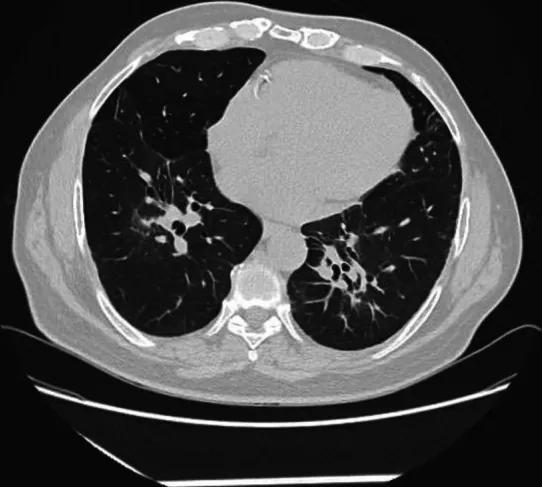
A repeated high-resolution computed tomography of the chest revealed the total subside of the previously noted diffuse pulmonary ground-glass opacities with patchy para-hilar consolidations.
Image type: radiology (ct)